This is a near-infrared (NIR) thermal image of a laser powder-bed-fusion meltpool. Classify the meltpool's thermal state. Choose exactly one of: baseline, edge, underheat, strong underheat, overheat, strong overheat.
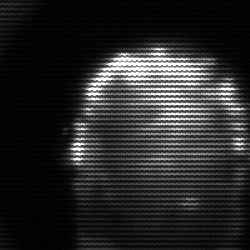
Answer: baseline